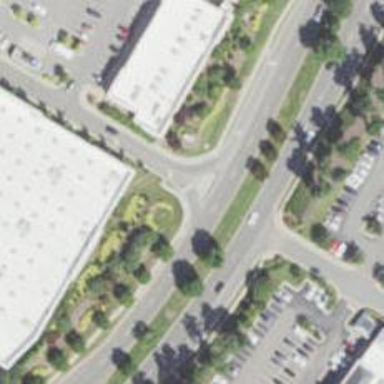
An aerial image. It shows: Asphalt road with secondary link designation.